Question: I am doing a query and I am checking to see if the value in the column "Parent", which is a pointer, is equal to a string, newLogObjectId. I obviously cannot do this since a pointer and a string are a different value type, (returns nil). How do I compare a string to a string in a pointer?
'''
//A string, for example, "MCeKMyxRIt"
let newLogObjectId = objectIdArray[markerIndex]
let query1 = PFQuery(className: "ComparablePhotos")
//"Parent" is a pointer referencing an objectId in another class. "newLogObjectId" is a string How do I check to see if the String of Parent is equal to newLogObjectId, a string?
query1.whereKey("Parent", equalTo:newLogObjectId)
'''

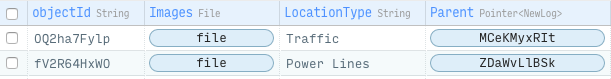
Answer: Pointers in Parse don't point to a value, they point to a class (a 'PFObject'). So it looks like your pointer named 'Parent' is pointing to the Parse class 'NewLog'. I'm assuming then the string you are wanting to check is a field in the class 'NewLog'. Also, to include the pointer in the query, use 'query1.includeKey("PointerName")'. Try this:
'''
let newLogObjectId = objectIdArray[markerIndex]
let query1 = PFQuery(className: "ComparablePhotos")
query1.includeKey("Parent")
query1.findObjectsInBackgroundWithBlock({ (objects: [AnyObject]?, error: NSError?) -> Void in
if (error == nil){
if let comparablePhotos = objects as? [PFObject]{
for photo in comparablePhotos {
if let parentPointer:PFObject = photo["Parent"] as? PFObject{
if(parentPointer["columnWithString"] as! String == newLogObjectID){
// Do something
}
}
}
}
}else{
println(error)
}
})
'''